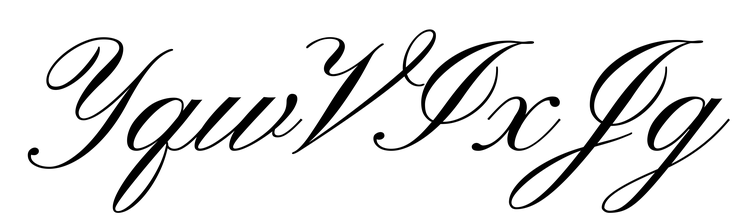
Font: PinyonScript-Regular